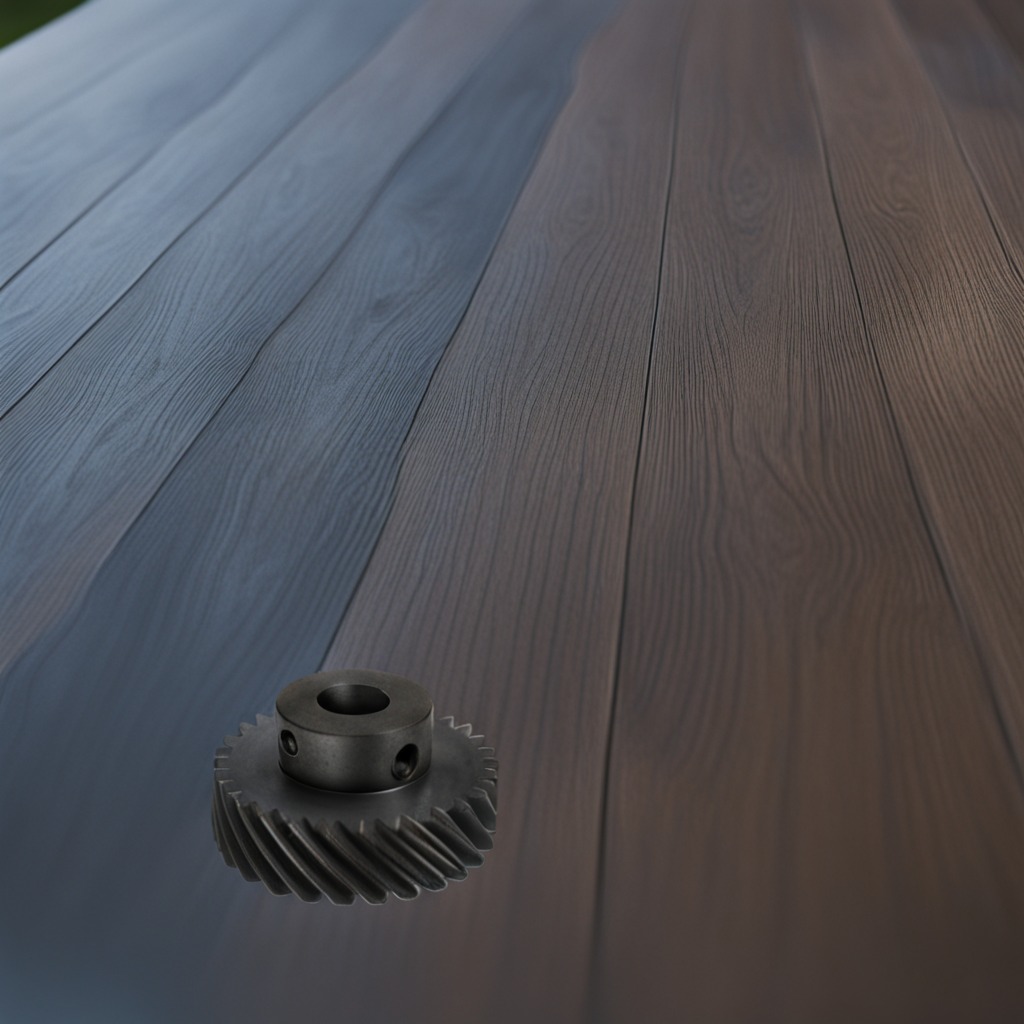
A steel gear with teeth is lying on a table in a small garage at twilight.